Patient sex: F
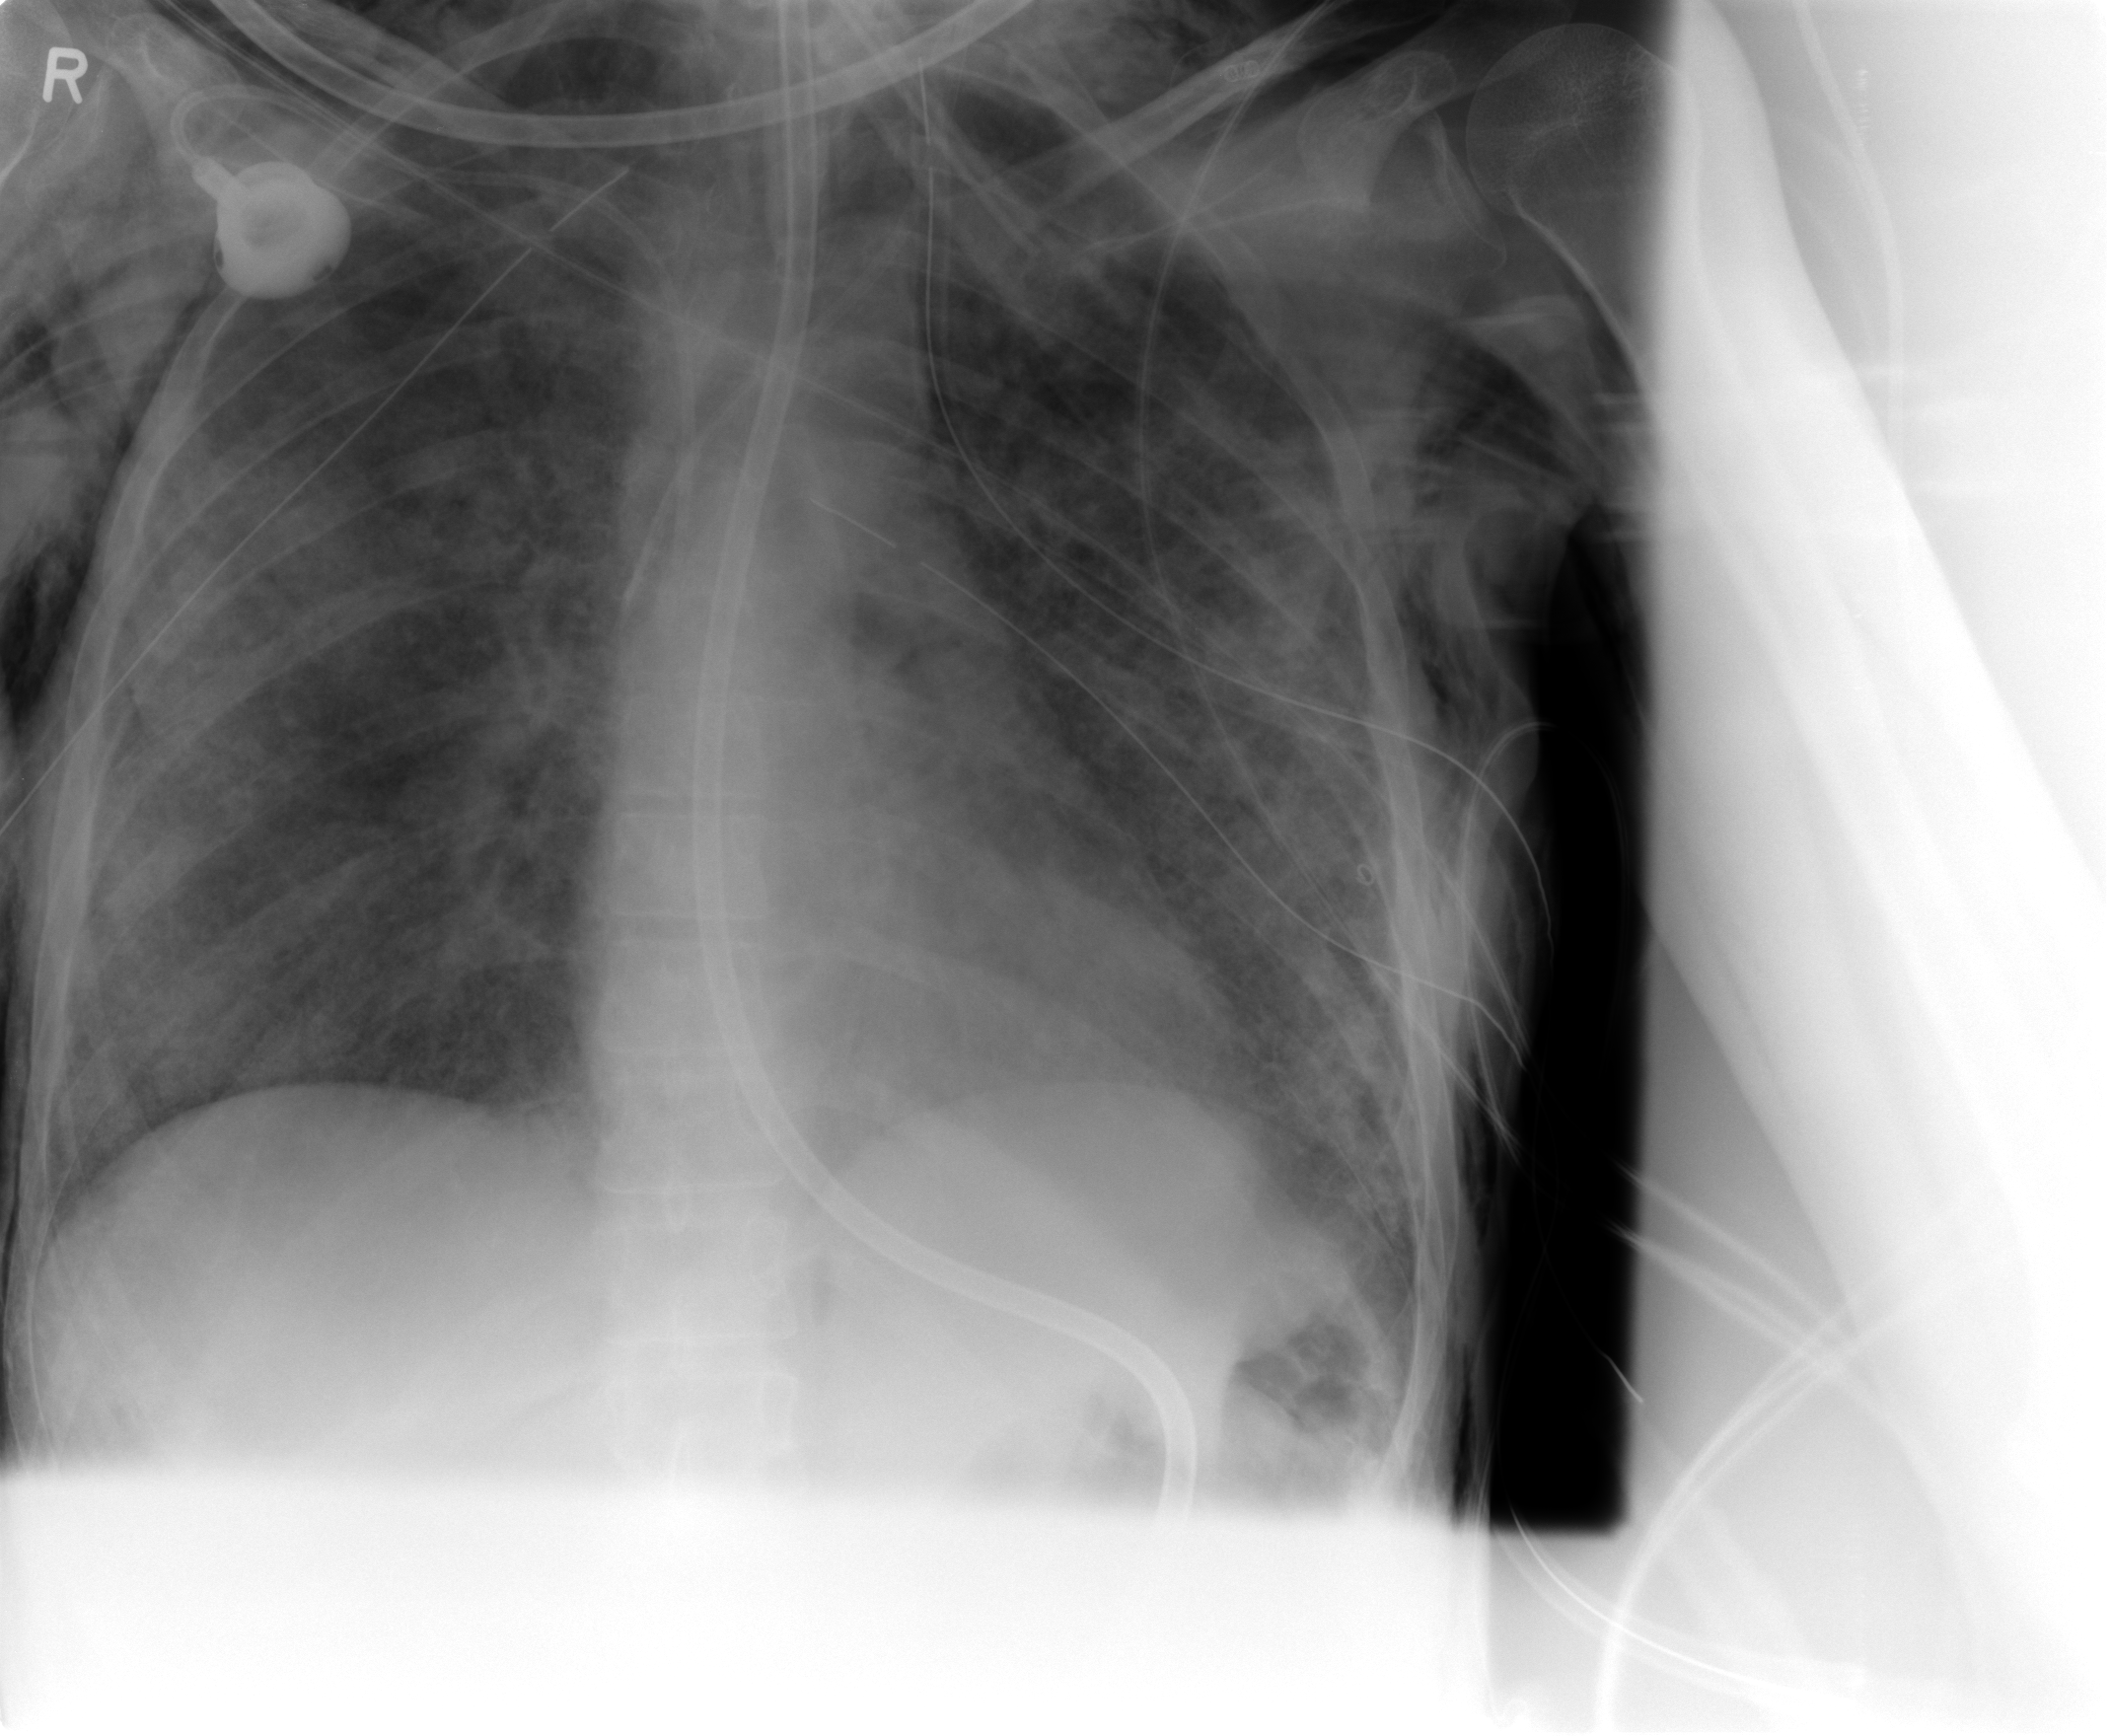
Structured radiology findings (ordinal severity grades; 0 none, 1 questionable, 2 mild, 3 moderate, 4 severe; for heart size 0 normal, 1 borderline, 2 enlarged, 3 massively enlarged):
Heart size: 0
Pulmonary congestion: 0
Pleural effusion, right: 0
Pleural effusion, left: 0
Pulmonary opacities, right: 3
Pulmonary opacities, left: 3
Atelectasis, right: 2
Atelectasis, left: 2